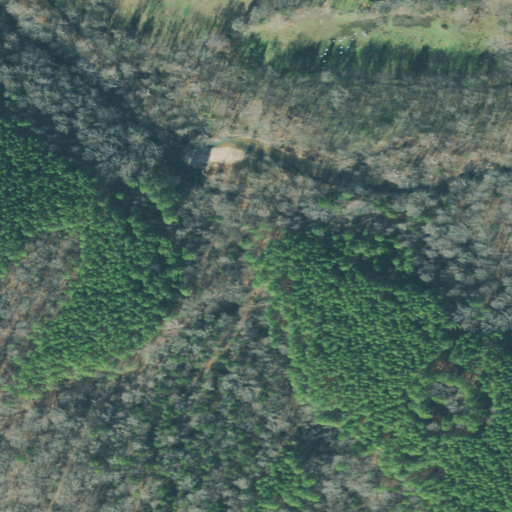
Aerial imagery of valley in Tennessee named Apple Orchard Hollow containing deciduous forest, mixed forest, open development, pasture, evergreen forest, and woody wetlands